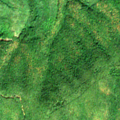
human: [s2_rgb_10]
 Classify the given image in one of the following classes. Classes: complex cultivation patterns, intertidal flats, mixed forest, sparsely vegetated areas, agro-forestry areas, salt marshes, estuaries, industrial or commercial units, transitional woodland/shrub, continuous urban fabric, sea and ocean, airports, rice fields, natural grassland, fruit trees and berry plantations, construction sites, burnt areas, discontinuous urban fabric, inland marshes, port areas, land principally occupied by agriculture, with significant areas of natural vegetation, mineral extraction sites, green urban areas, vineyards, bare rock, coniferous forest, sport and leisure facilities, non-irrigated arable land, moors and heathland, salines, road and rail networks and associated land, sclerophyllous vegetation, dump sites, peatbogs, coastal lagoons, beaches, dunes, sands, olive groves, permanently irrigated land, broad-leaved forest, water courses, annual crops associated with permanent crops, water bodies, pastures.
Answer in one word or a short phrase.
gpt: broad-leaved forest